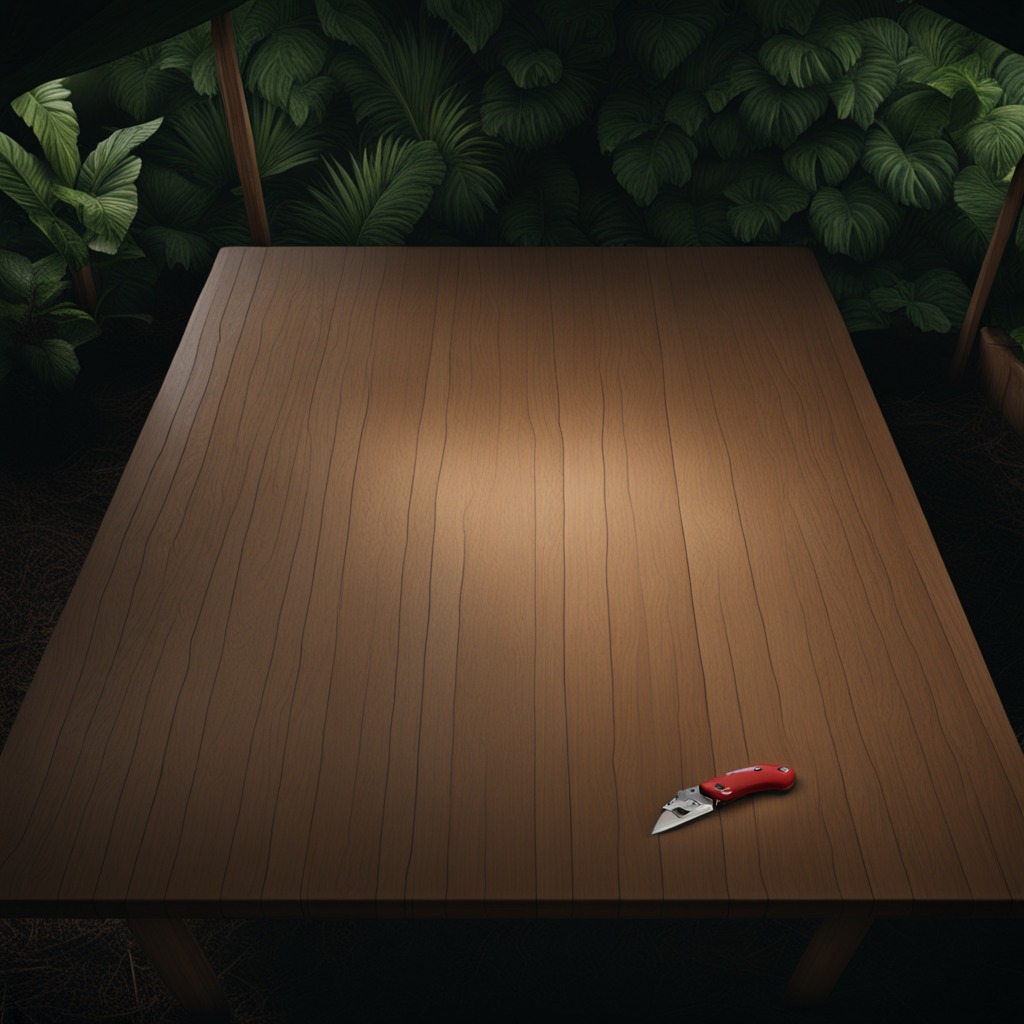
A utility knife is lying on a wooden table inside a jungle field workshop tent at night.